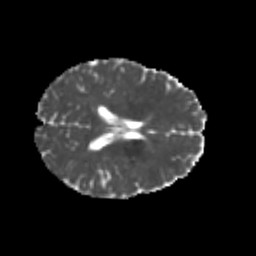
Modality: MD
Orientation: axial
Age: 20
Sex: female
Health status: healthy
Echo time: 0.074 s